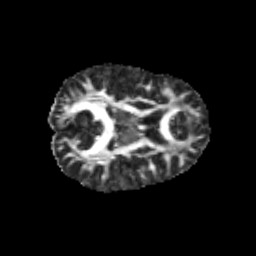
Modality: FA
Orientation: axial
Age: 10
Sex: female
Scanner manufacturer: siemens
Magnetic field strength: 3 T
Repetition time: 3.8 s
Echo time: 0.07 s